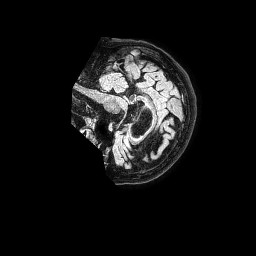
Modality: FLAIR
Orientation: sagittal
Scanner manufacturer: philips
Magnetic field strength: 1.5 T
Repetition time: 4.8 s
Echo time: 0.3 s